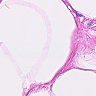
Metastatic tissue present: no